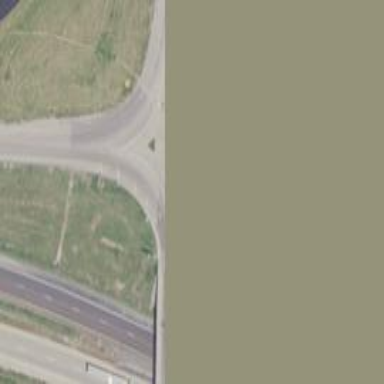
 featuring diverging diamond interchange (DDI)."